Field crop: maize
Growth stage: 2
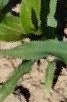
Species: maize